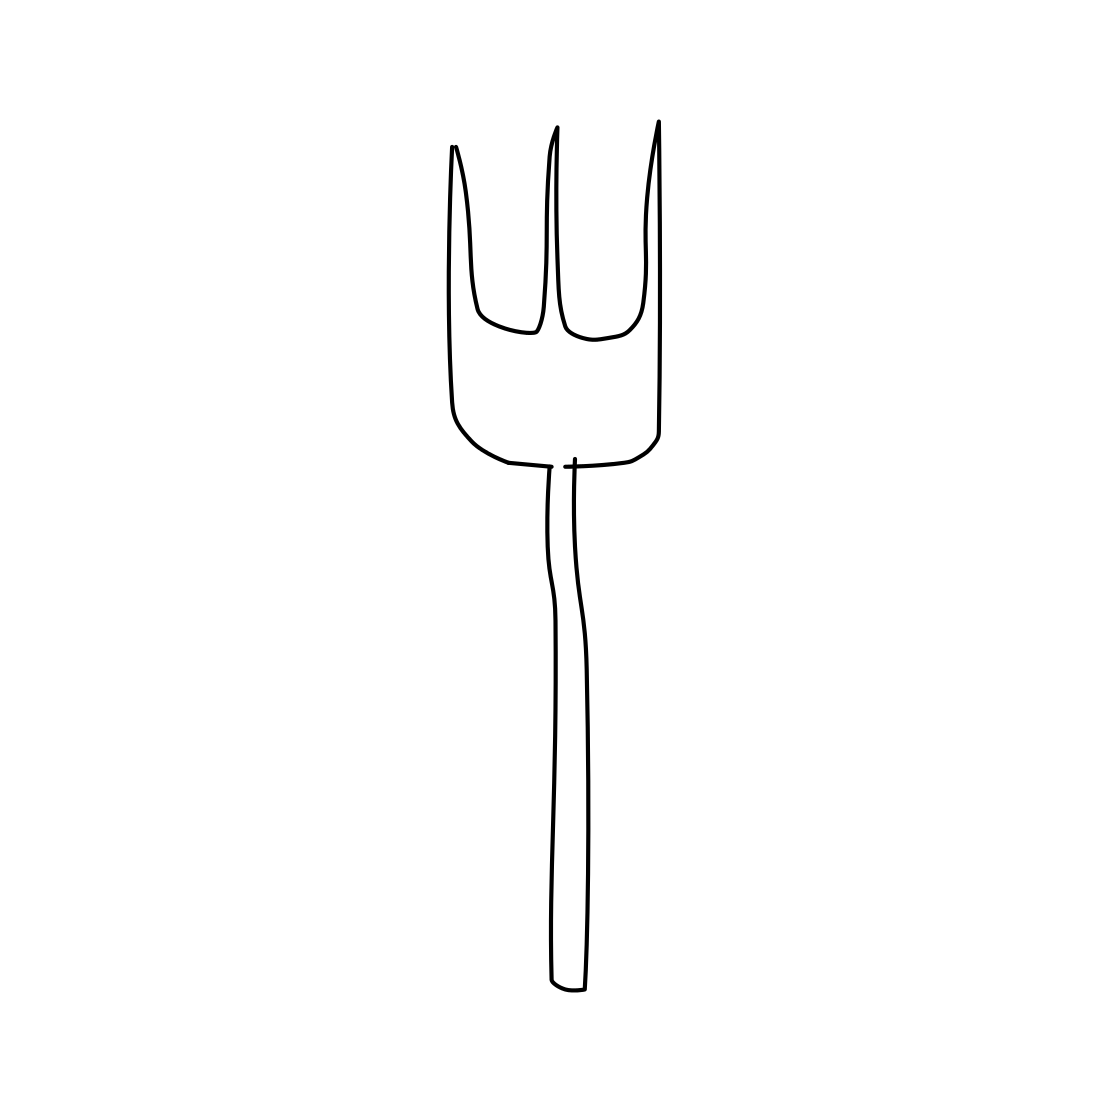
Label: fork